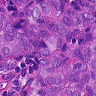
Metastatic tissue present: yes